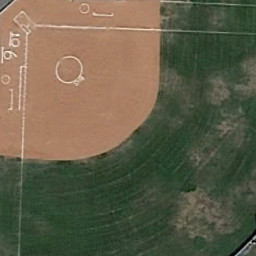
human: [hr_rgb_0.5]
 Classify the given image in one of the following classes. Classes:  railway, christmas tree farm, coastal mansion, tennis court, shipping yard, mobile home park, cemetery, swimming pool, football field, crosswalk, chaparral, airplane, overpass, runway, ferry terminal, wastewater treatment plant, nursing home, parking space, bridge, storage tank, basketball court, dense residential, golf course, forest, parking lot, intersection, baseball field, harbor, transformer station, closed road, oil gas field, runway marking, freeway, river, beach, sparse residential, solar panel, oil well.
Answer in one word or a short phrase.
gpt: baseball field